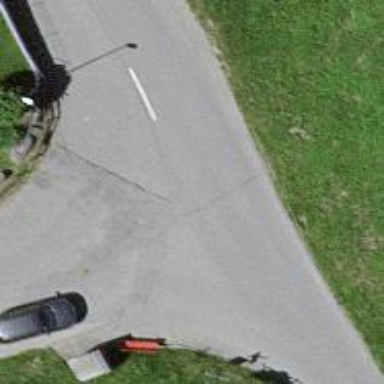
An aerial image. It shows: Bus stop with stop position for public transport.